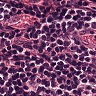
Metastatic tissue present: no